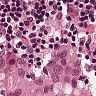
Metastatic tissue present: yes